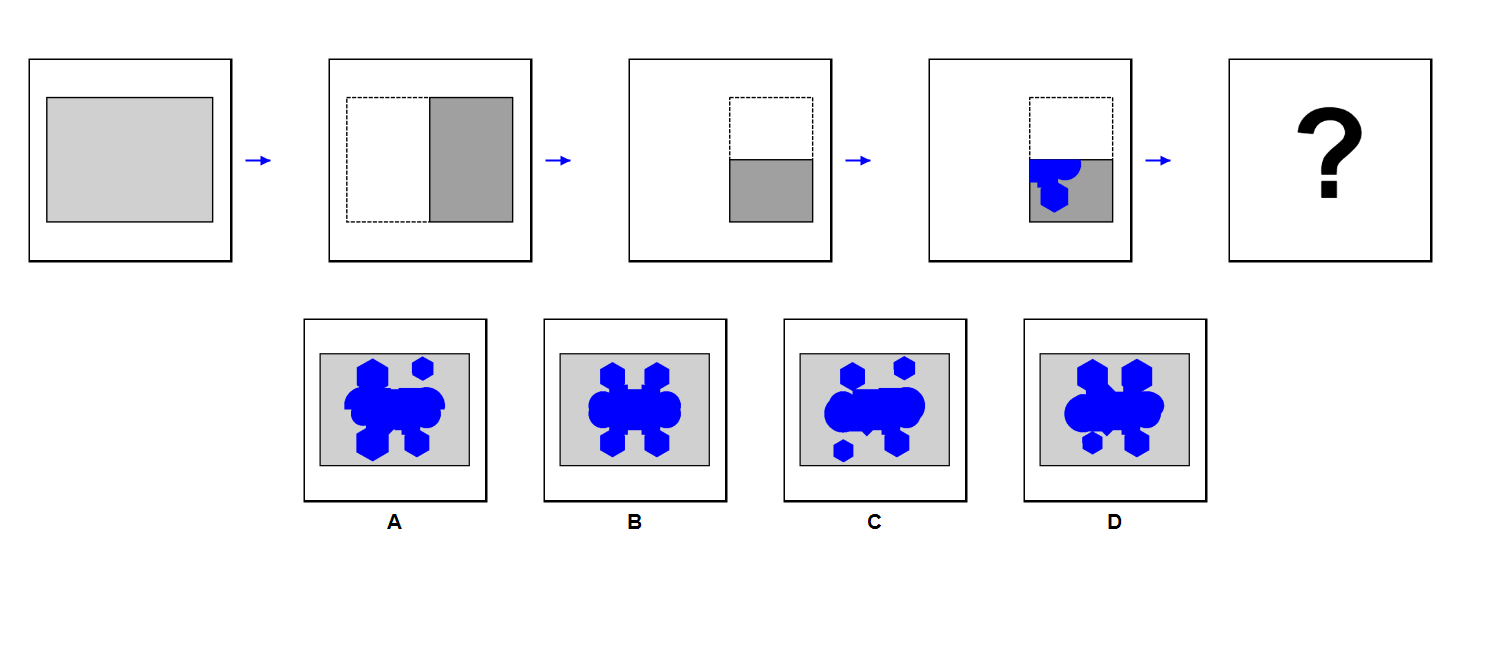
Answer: B